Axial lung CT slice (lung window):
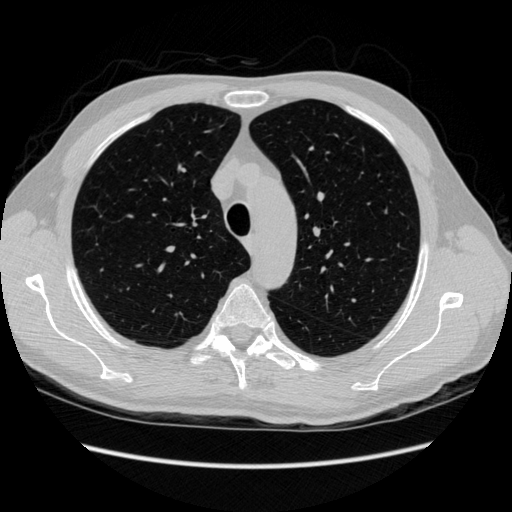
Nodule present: no